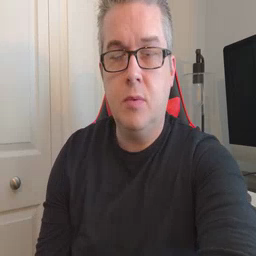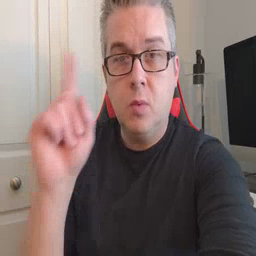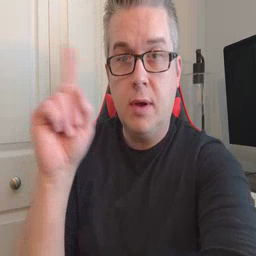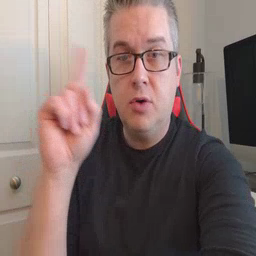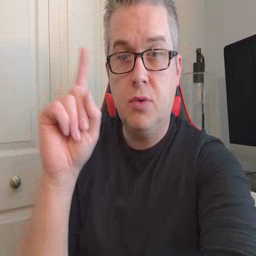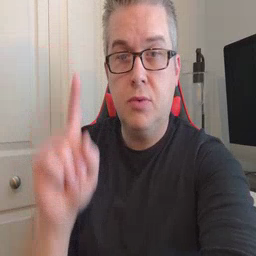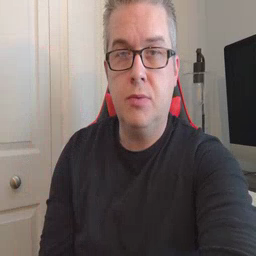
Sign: where